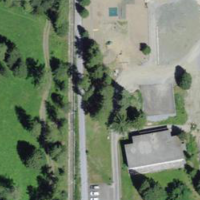
EUNIS habitat code: 26
Species observed at this site:
Spinus spinus